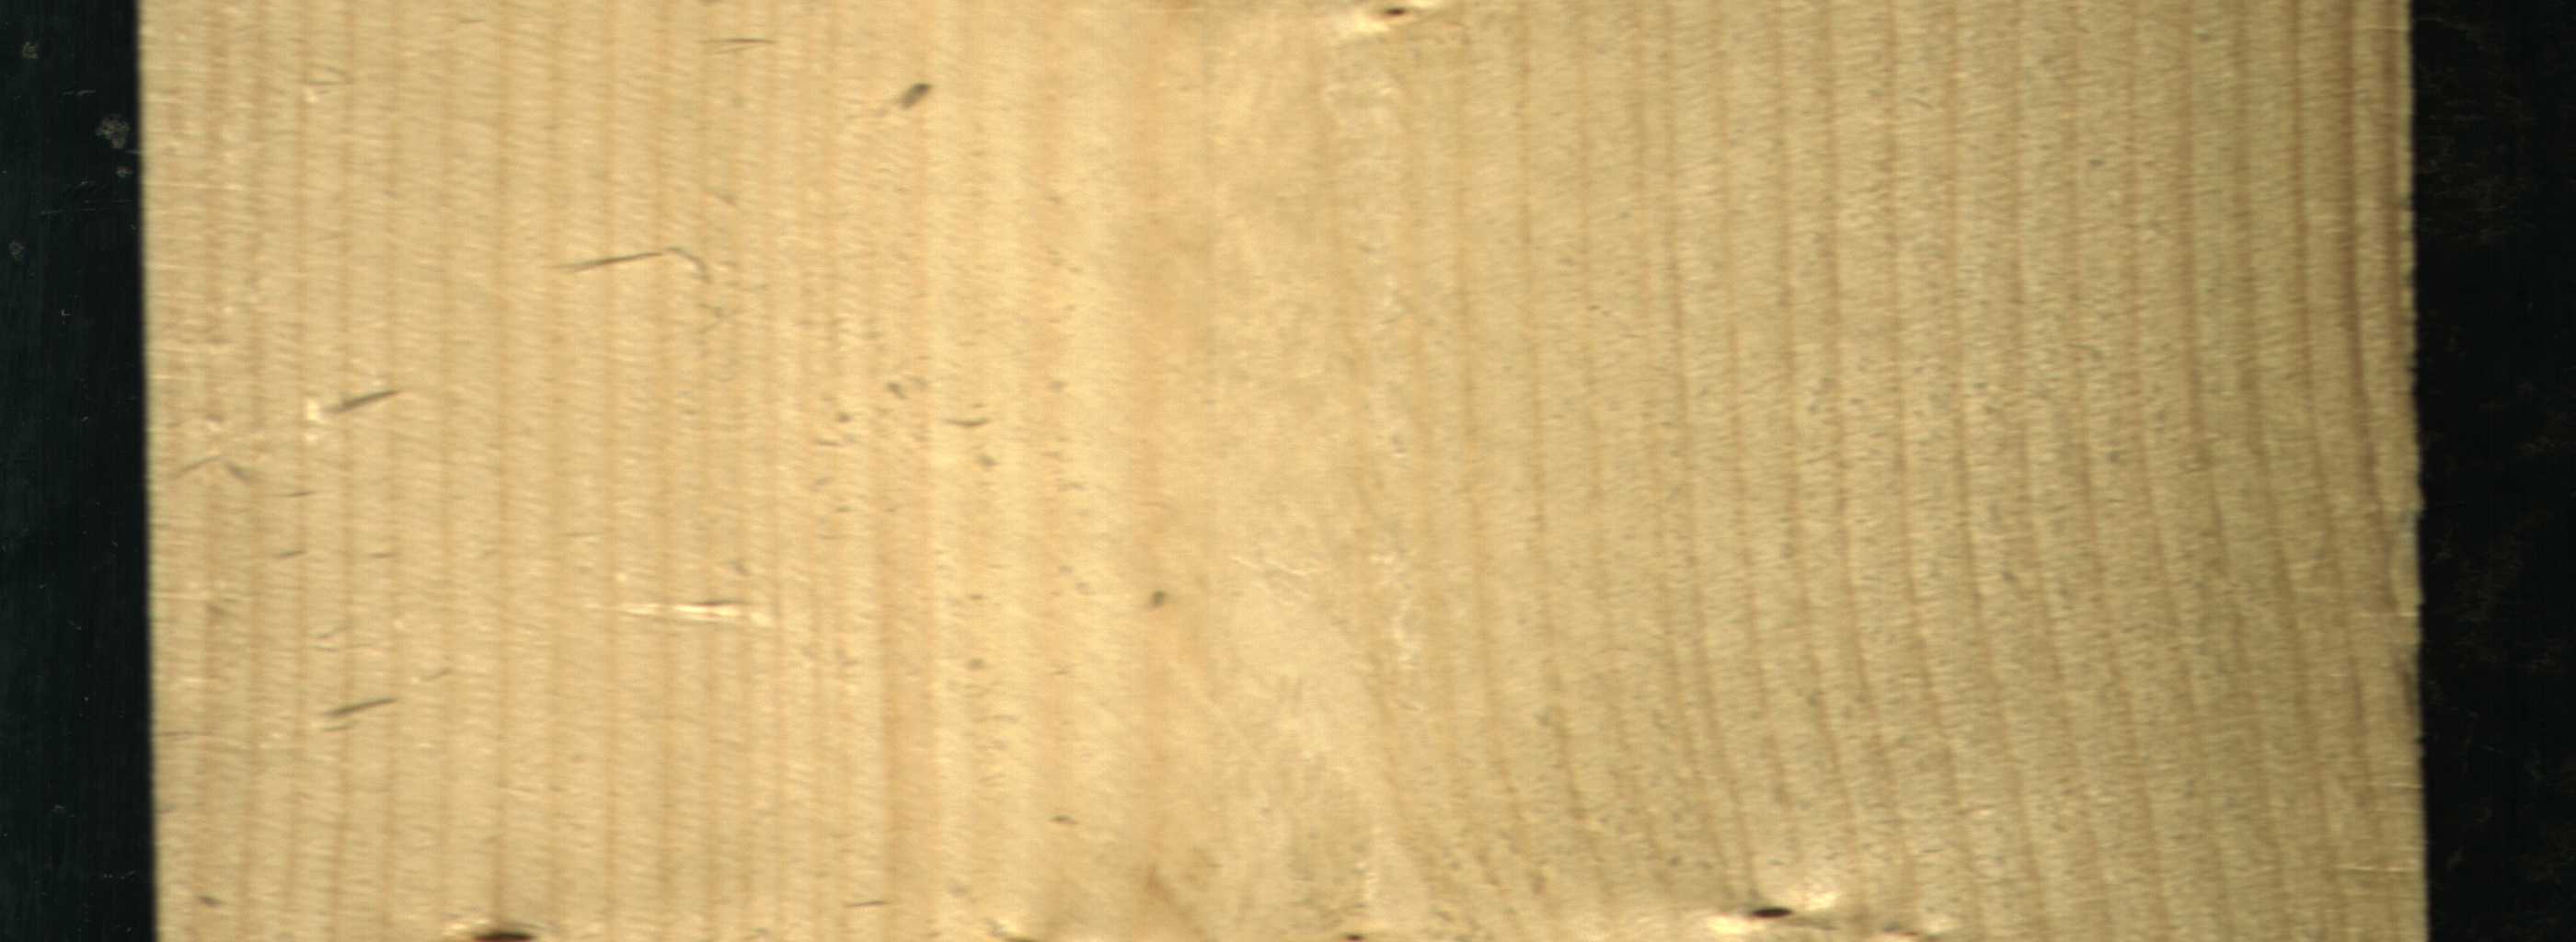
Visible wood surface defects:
Dead_Knot
Dead_Knot
Live_Knot
Live_Knot